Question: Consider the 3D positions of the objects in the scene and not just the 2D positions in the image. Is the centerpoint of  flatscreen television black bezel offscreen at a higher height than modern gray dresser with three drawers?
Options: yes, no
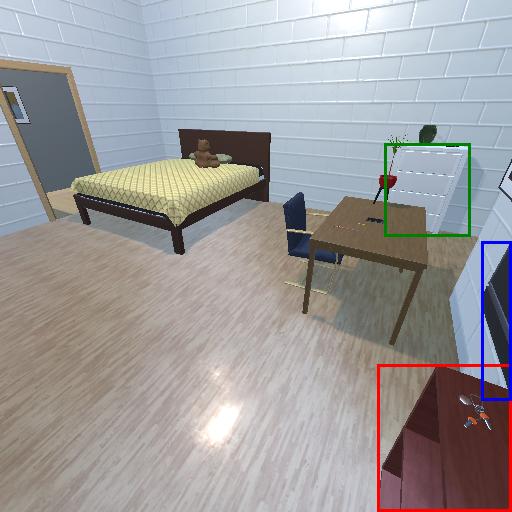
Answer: yes